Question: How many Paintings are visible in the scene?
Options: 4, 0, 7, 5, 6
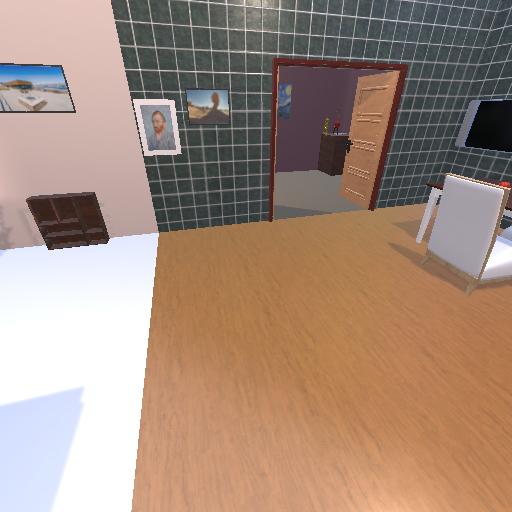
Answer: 4